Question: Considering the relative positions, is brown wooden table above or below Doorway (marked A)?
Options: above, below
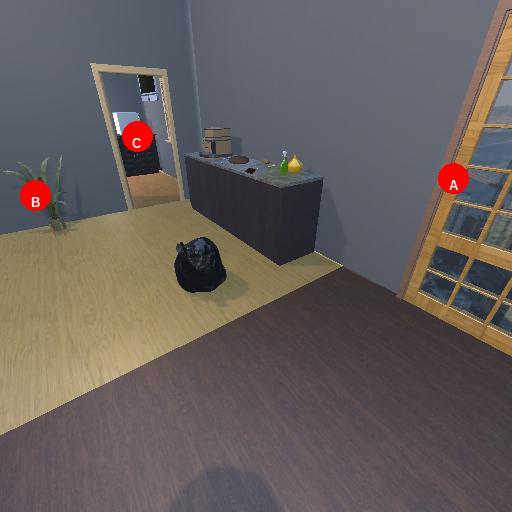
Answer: above